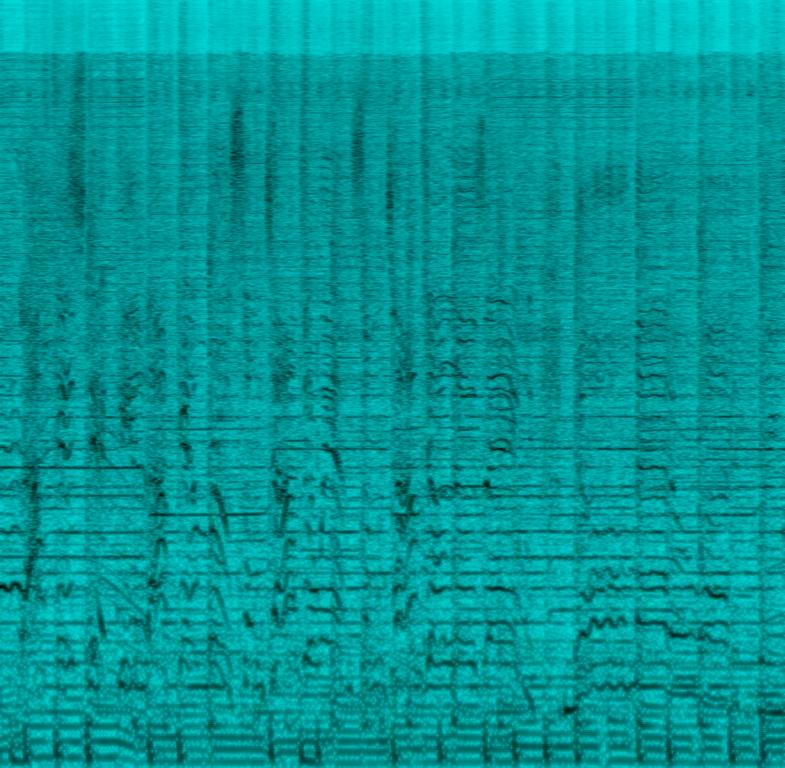
This is a country pop music piece. There is a female vocalist singing melodically as the lead. The melody comprises various elements such as the electric guitar, the bass guitar, the harmonica and the banjo. There is a rock acoustic drum beat in the rhythmic background. The atmosphere is easygoing. This piece could be the opening theme of a teenage sit-com.